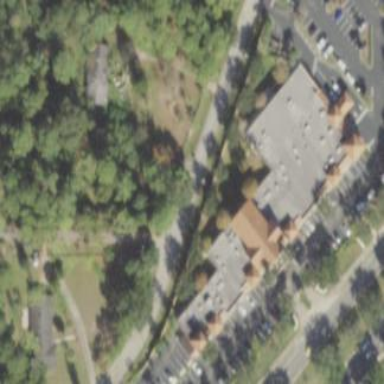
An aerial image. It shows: Commercial building.